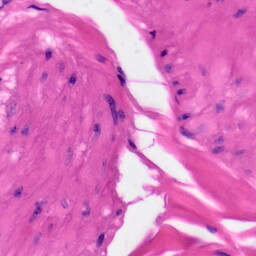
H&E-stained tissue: Skin